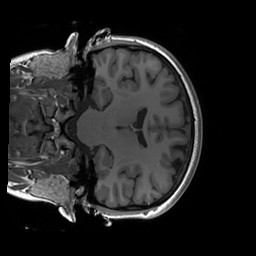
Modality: T1w
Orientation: coronal
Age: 26
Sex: female